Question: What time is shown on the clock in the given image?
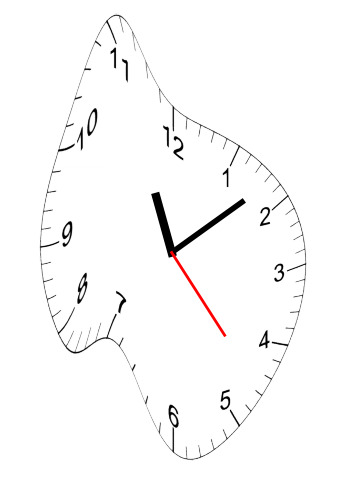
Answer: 11:08:23